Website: lowes
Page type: payment
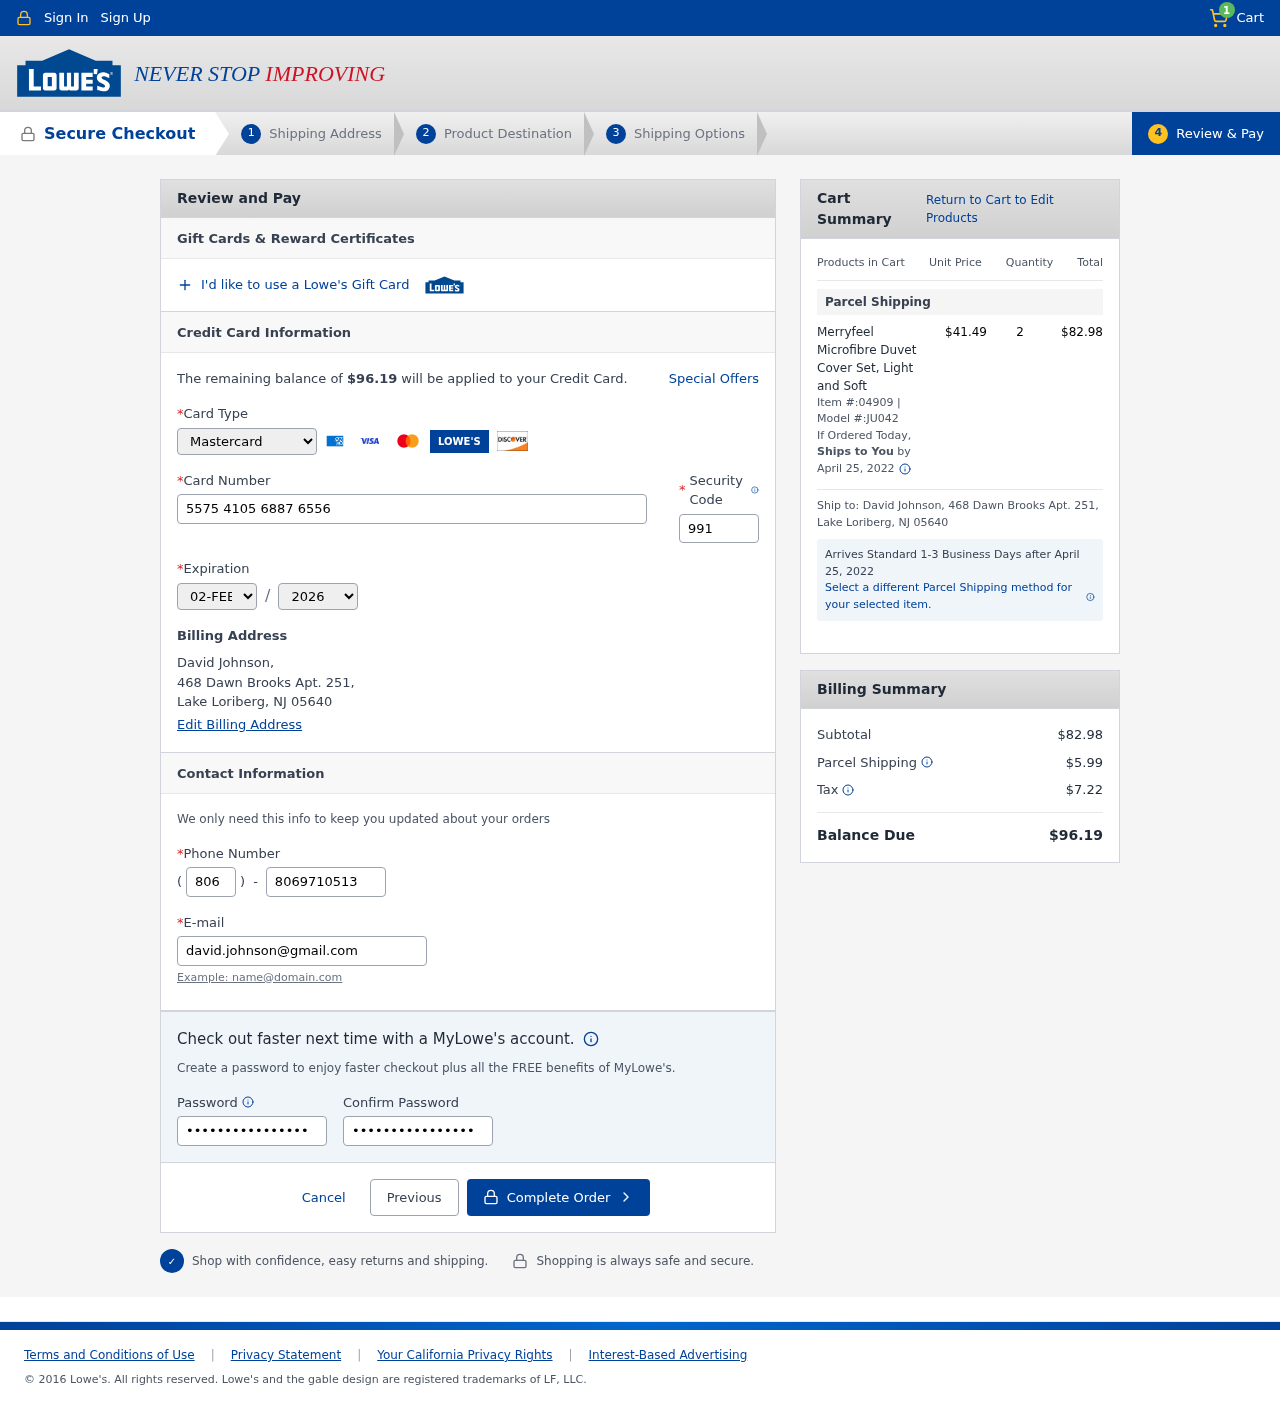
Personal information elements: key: PII_CARD_CVV
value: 991
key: PII_CARD_EXPIRY_MONTH
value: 02
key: PII_CARD_EXPIRY_YEAR
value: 26
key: PII_CARD_NUMBER
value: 5575 4105 6887 6556
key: PII_CARD_TYPE
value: Mastercard
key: PII_CITY_STATE_ZIP
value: Lake Loriberg, NJ 05640
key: PII_EMAIL
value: david.johnson@gmail.com
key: PII_FULLNAME
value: David Johnson,
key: PII_PHONE
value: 8069710513
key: PII_PHONE_AREA
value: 806
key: PII_STREET
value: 468 Dawn Brooks Apt. 251,
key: PII_FULLNAME2
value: David Johnson
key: PII_STREET2
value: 468 Dawn Brooks Apt. 251
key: PII_CITY_STATE_ZIP2
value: Lake Loriberg, NJ 05640
Product elements: key: PRODUCT1_NAME
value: Merryfeel Microfibre Duvet Cover Set, Light and Soft
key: PRODUCT1_PRICE
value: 41.49
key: PRODUCT1_QUANTITY
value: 2
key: PRODUCT1_ITEM
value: Item #:04909
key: PRODUCT1_MODEL
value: Model #:JU042
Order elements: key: ORDER_NUM_ITEMS
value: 1
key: ORDER_TOTAL
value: $96.19
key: ORDER_SHIPPING_DATE
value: April 25, 2022
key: ORDER_SUBTOTAL
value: $82.98
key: ORDER_SHIPPING_DATE2
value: April 25, 2022
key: ORDER_SHIPPING_COST
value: $5.99
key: ORDER_TAX
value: $7.22